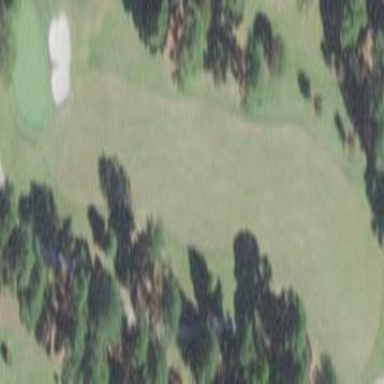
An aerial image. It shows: Golf fairway surrounded by grass.